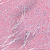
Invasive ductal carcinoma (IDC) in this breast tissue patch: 0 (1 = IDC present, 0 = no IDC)